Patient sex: M
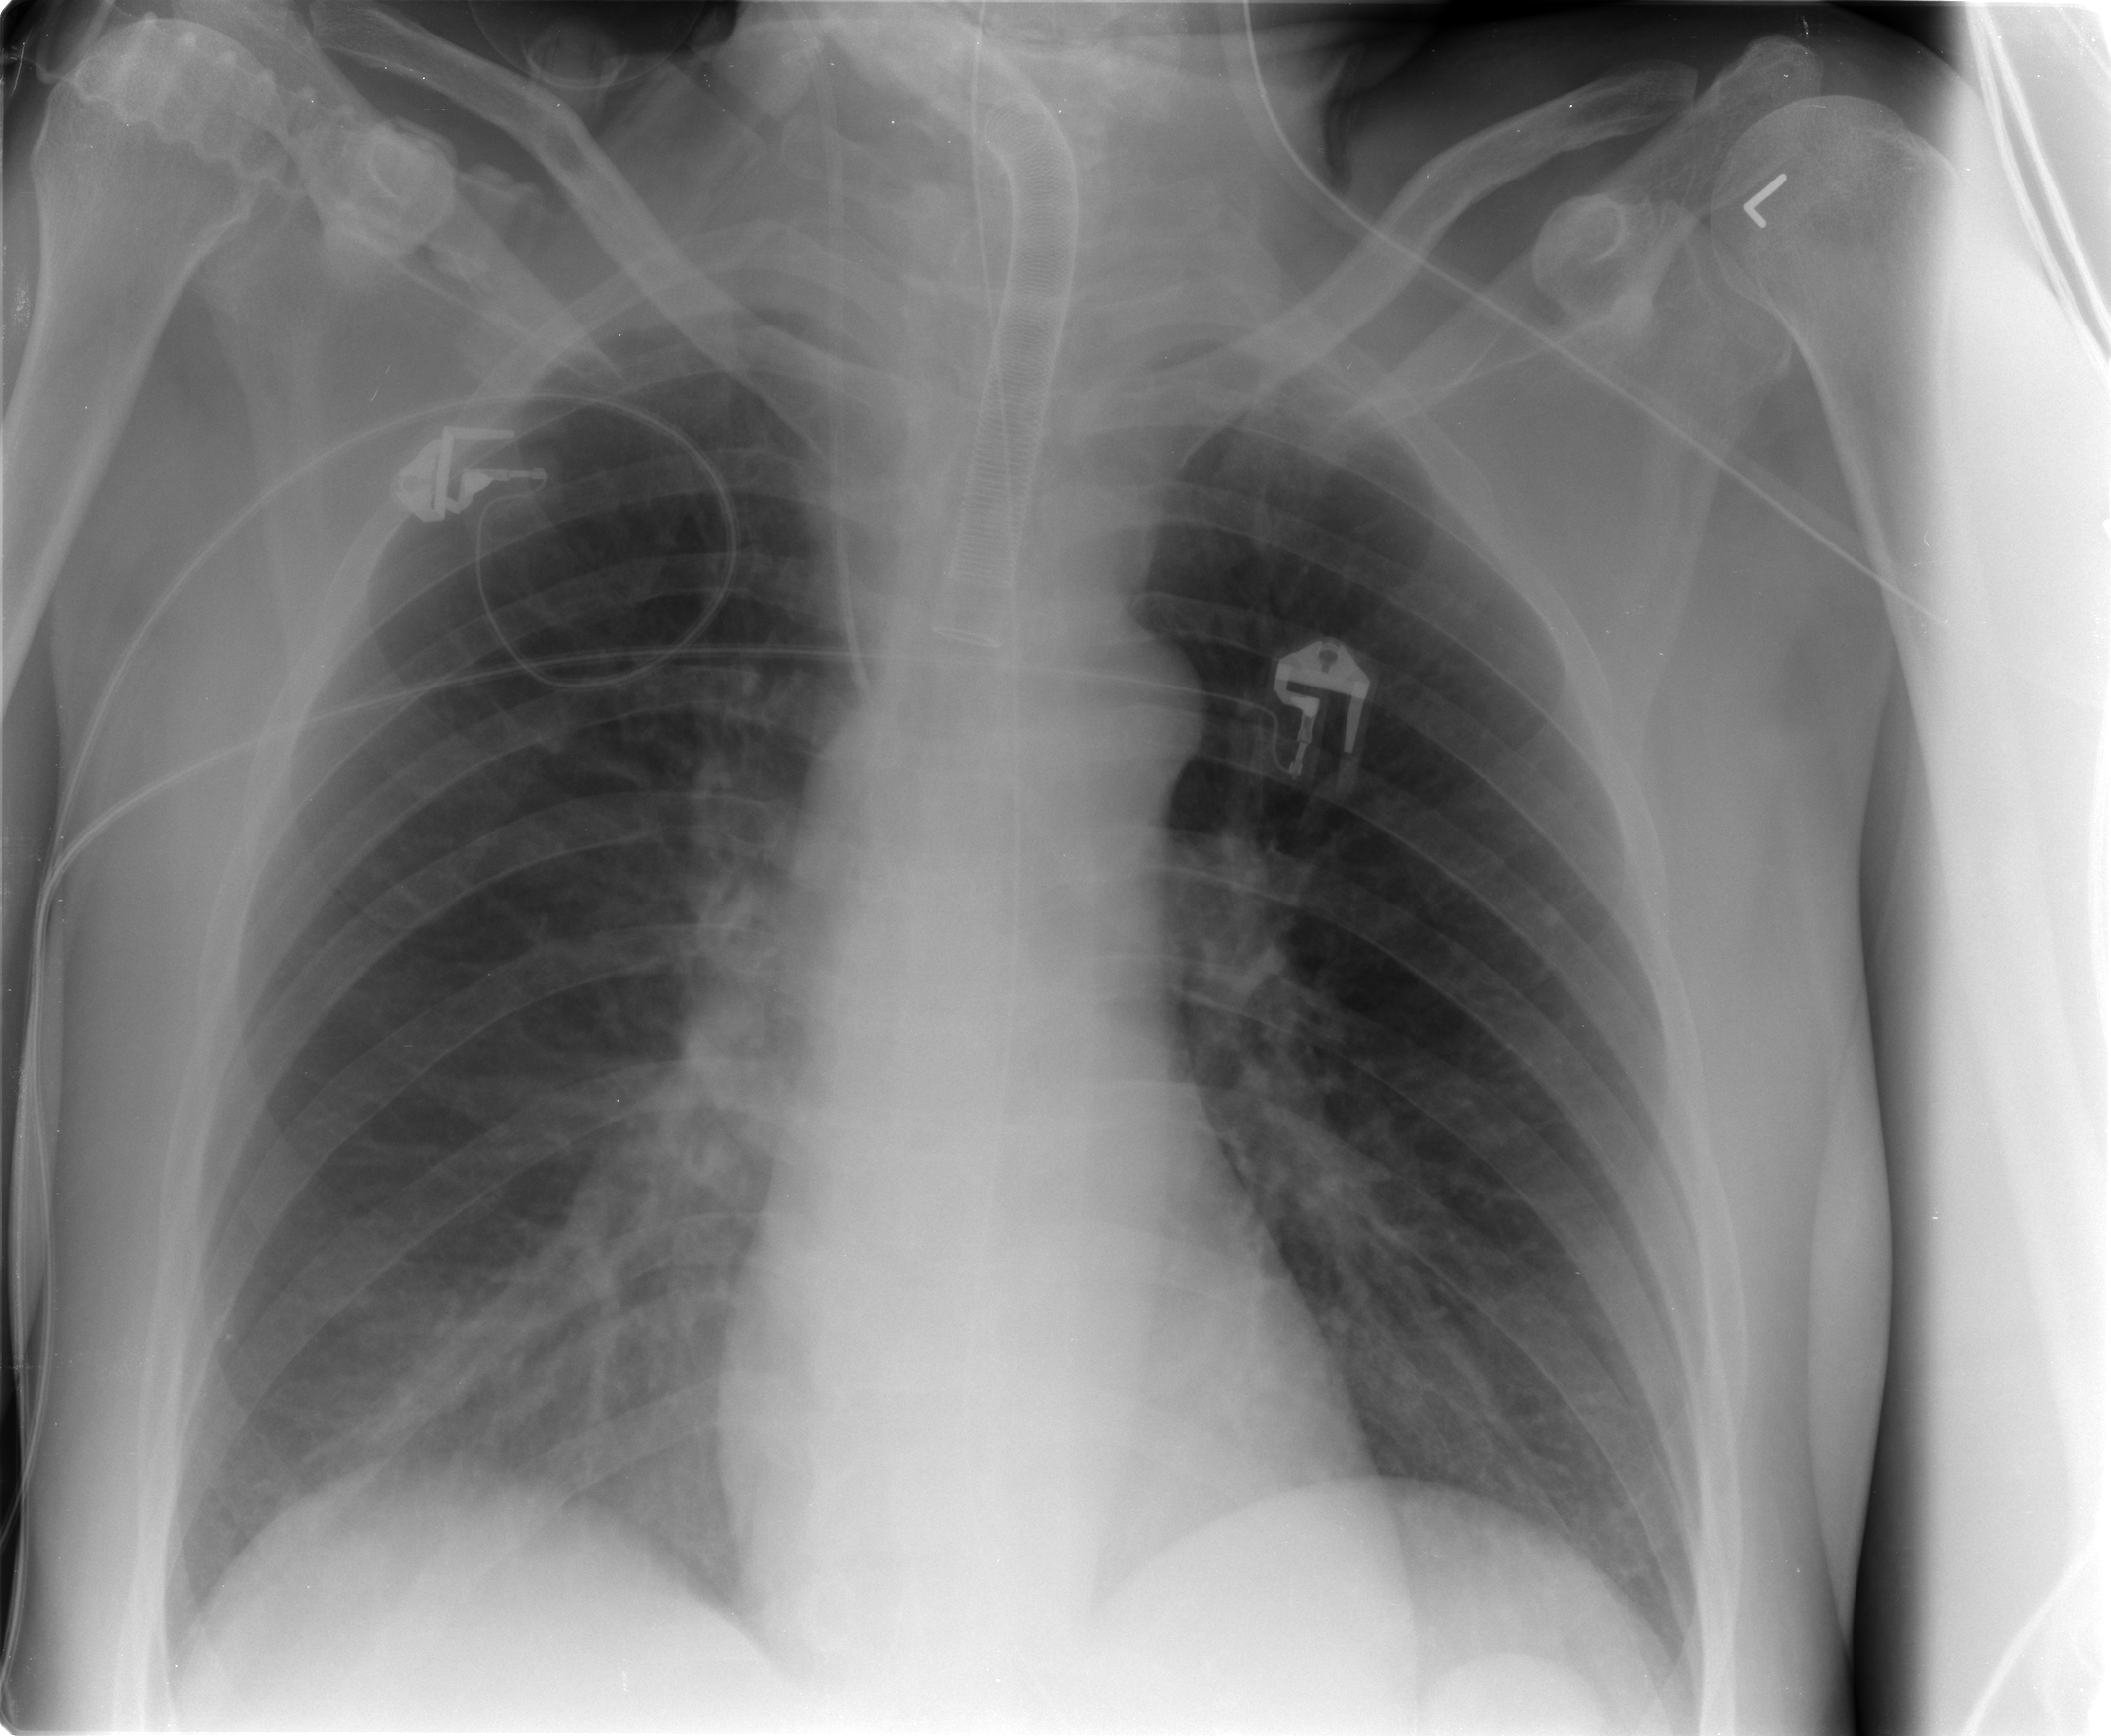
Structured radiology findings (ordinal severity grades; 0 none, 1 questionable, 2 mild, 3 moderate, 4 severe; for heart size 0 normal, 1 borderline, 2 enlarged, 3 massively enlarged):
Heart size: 0
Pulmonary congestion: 0
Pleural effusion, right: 1
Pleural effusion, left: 0
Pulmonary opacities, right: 1
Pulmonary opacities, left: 0
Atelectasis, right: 2
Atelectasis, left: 1